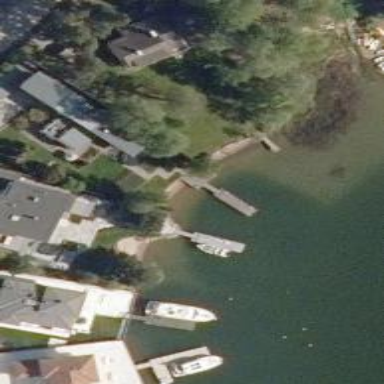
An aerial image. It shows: Man-made pier.